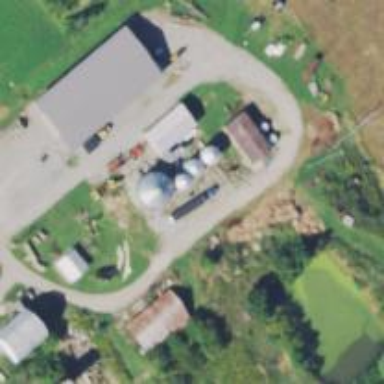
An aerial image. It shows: Silo.